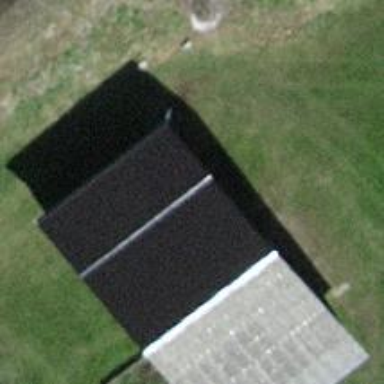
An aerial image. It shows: Shed.